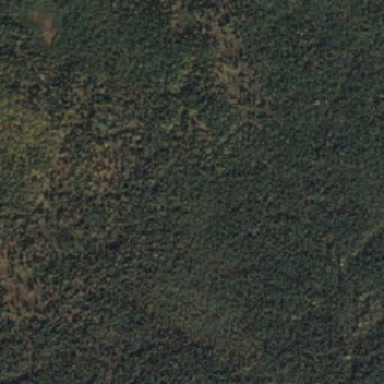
This forest tree in the forest is thick and thick .